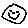
Label: smiley face